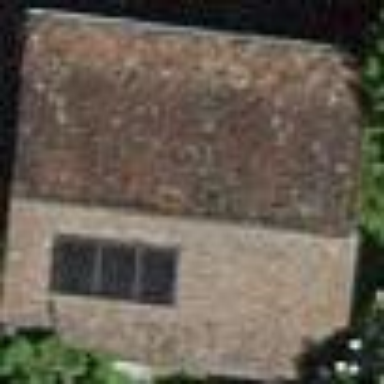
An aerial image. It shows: Garage.